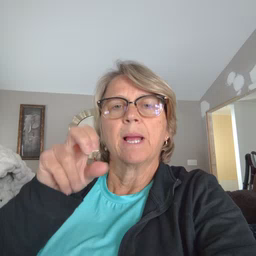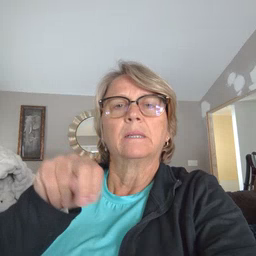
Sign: pen